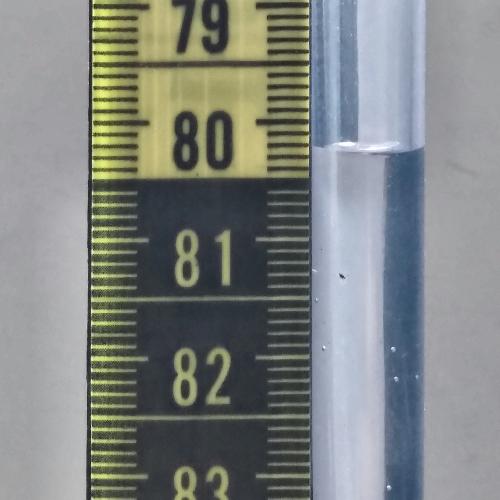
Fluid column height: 80.2 cm